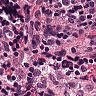
Metastatic tissue present: no